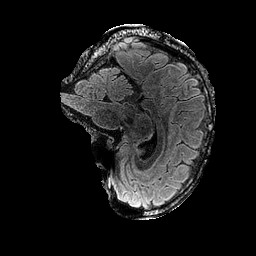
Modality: FLAIR
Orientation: sagittal
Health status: ill
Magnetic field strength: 3 T